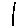
Label: line